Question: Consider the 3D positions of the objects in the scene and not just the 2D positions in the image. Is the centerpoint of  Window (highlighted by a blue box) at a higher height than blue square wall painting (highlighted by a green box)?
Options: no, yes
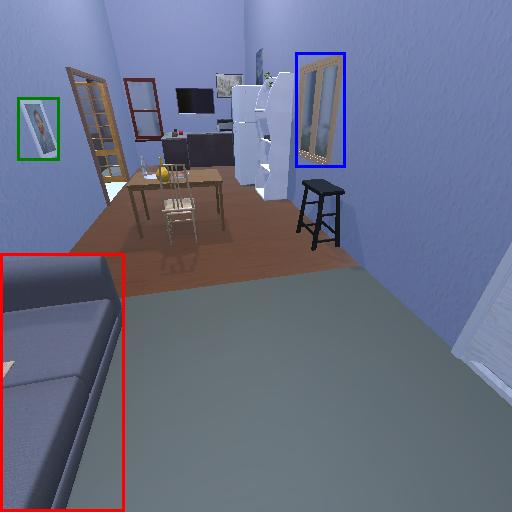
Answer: no